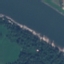
Land use / land cover: River